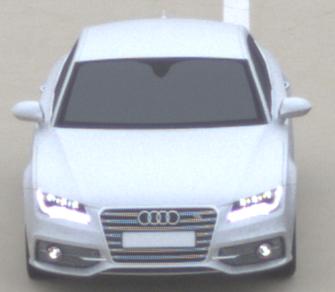
Make: Audi
Model: S7 Sportback cod
Detailed model: S7 (4G) Sportback
Model produced from: 2012/06
Model produced until: 2014/05
Doors: 5
Color: white
Road condition: dry road
Daytime: morning or afternoon
Contrast: low contrast